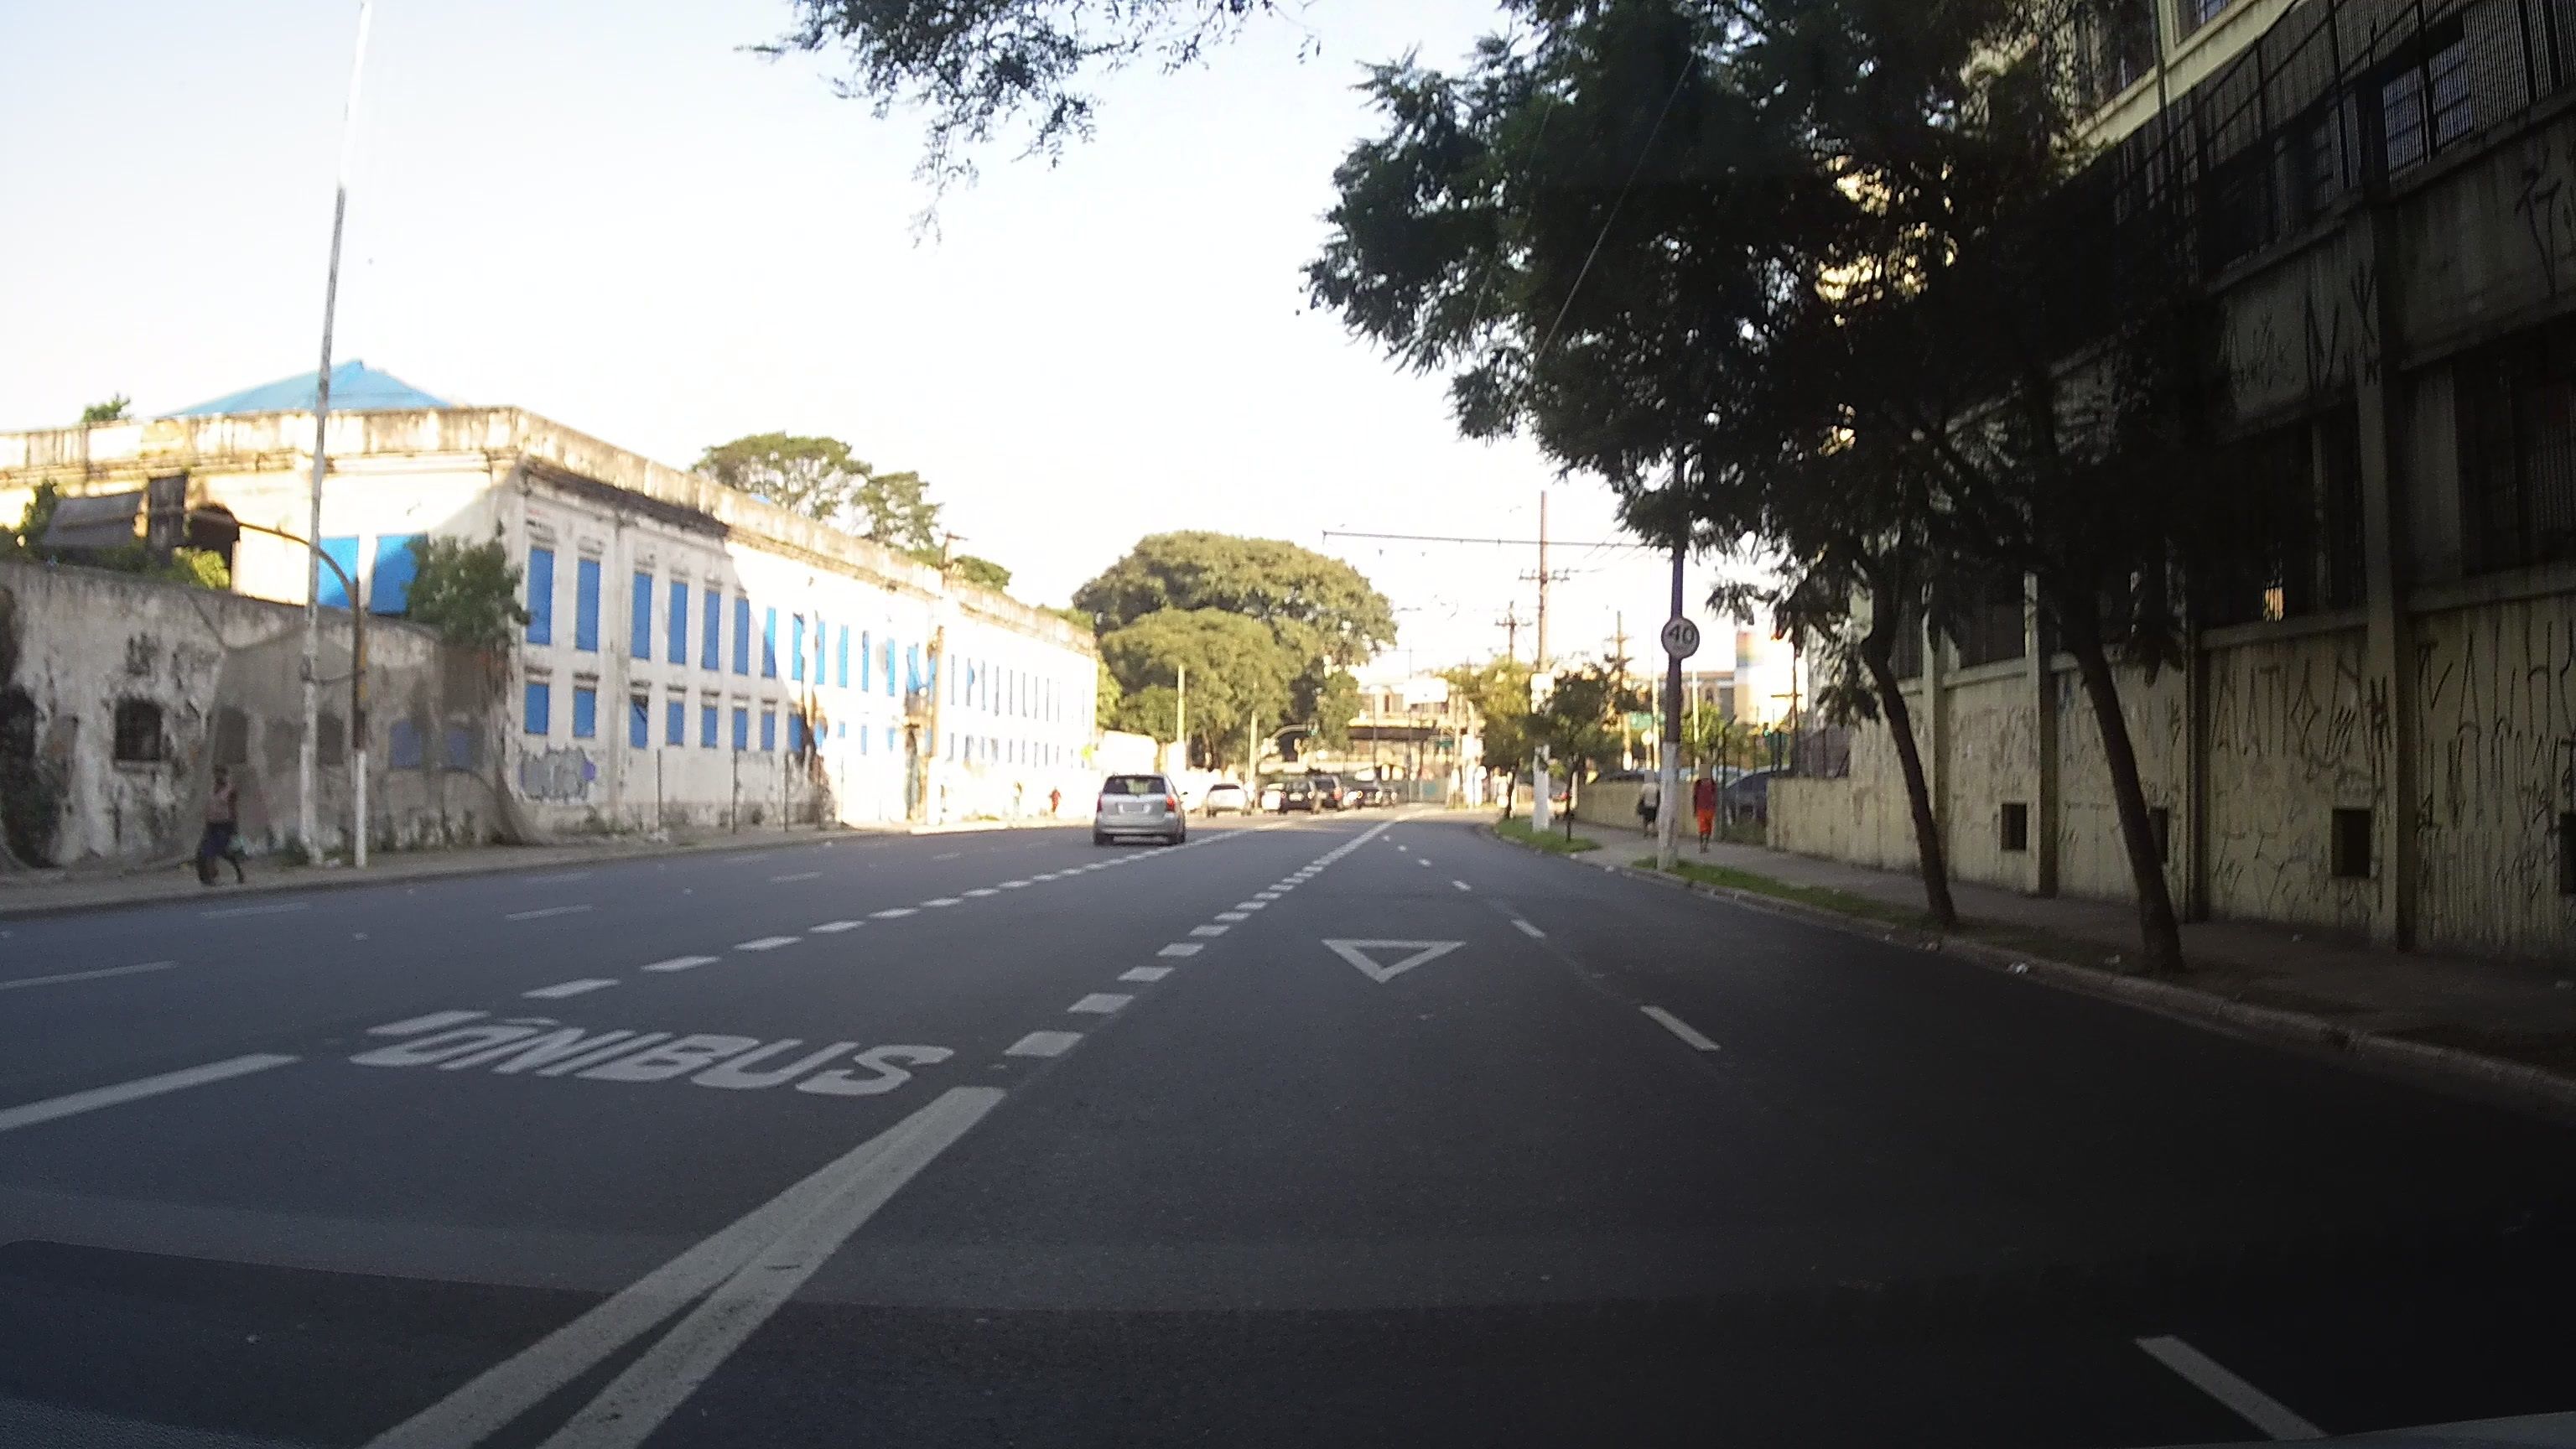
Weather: clear
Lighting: day
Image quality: good
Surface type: cycling surface
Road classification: tertiary
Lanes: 3
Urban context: urban centre
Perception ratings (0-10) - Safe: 4.3, Lively: 8.14, Beautiful: 4.85, Boring: 4.19, Depressing: 4.06, Wealthy: 3.33